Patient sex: F
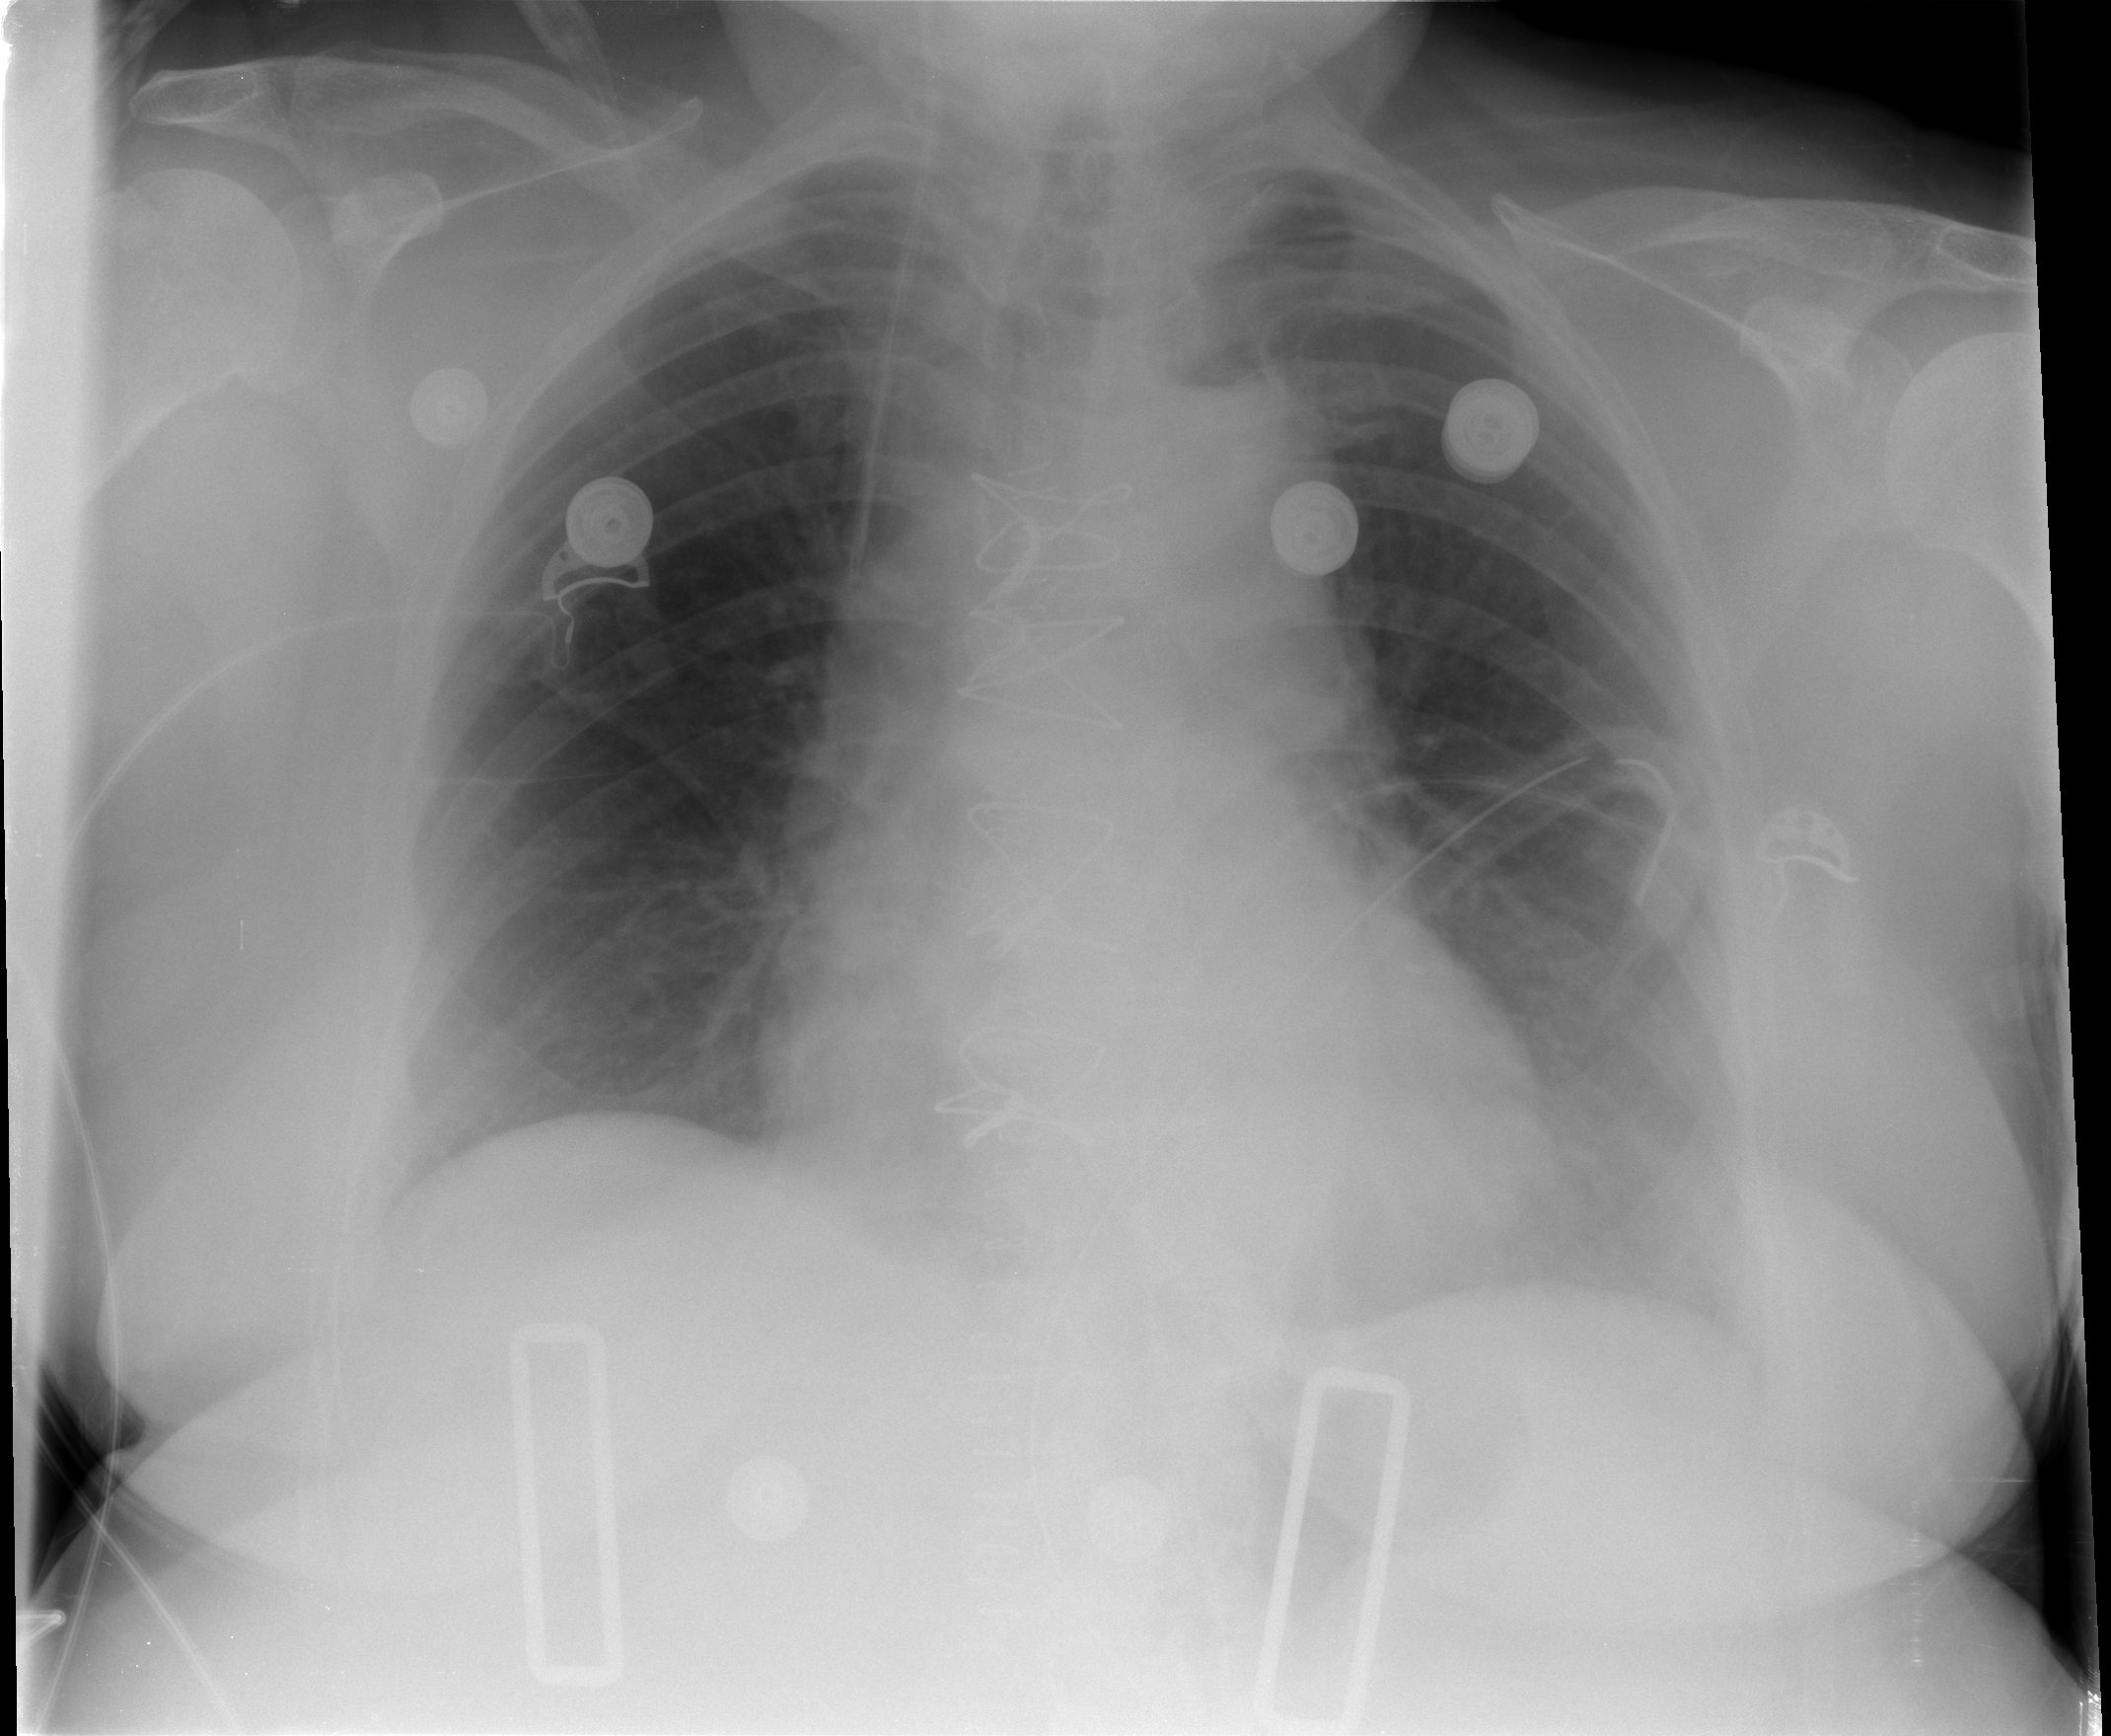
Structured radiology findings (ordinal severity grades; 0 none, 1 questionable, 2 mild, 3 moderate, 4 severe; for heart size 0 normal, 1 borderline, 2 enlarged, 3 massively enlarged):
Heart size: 0
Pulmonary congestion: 0
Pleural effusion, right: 1
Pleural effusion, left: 1
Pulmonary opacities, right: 0
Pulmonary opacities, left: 0
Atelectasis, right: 2
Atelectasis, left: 2